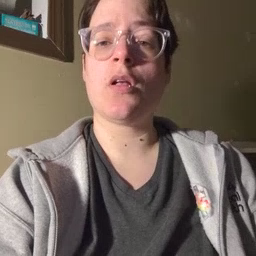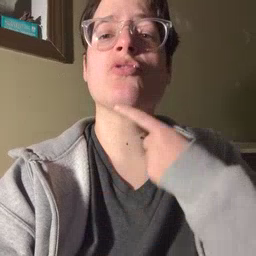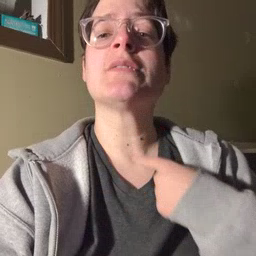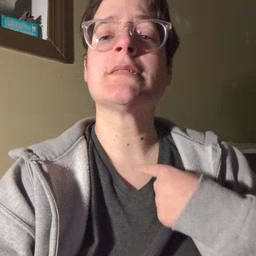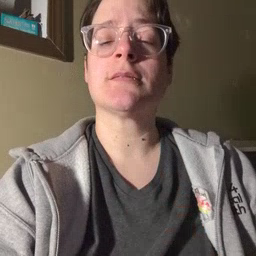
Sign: thirsty